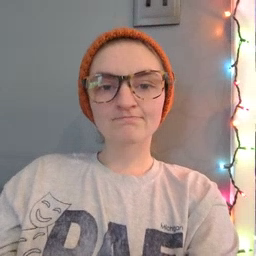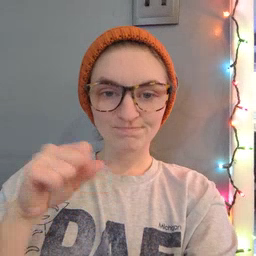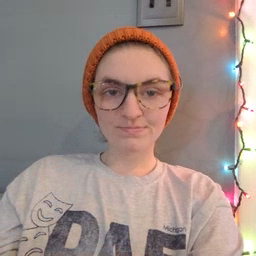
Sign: yes